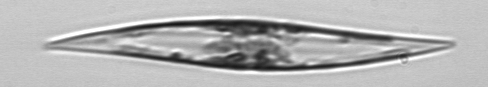
Label: Pleurosigma